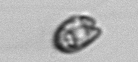
Label: flagellate